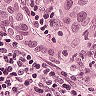
Metastatic tissue present: yes